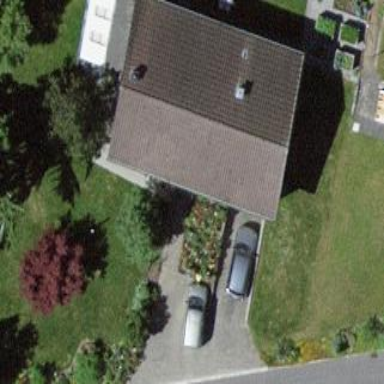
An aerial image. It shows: Detached building.